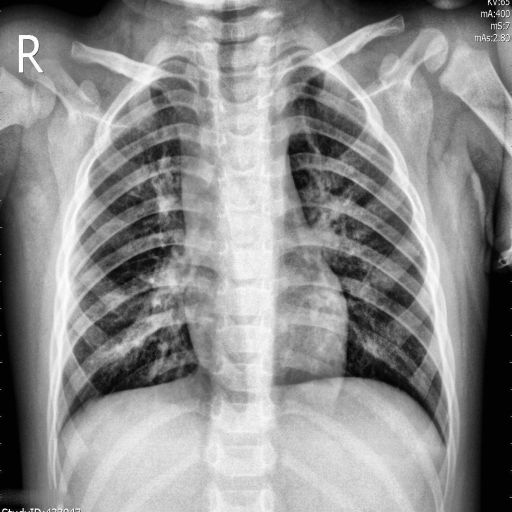
Finding: PNEUMONIA